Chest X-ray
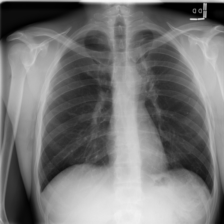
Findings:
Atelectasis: negative
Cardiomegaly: negative
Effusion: negative
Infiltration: negative
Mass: negative
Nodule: negative
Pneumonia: negative
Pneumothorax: positive
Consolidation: negative
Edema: negative
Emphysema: negative
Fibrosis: negative
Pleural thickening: negative
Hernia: negative